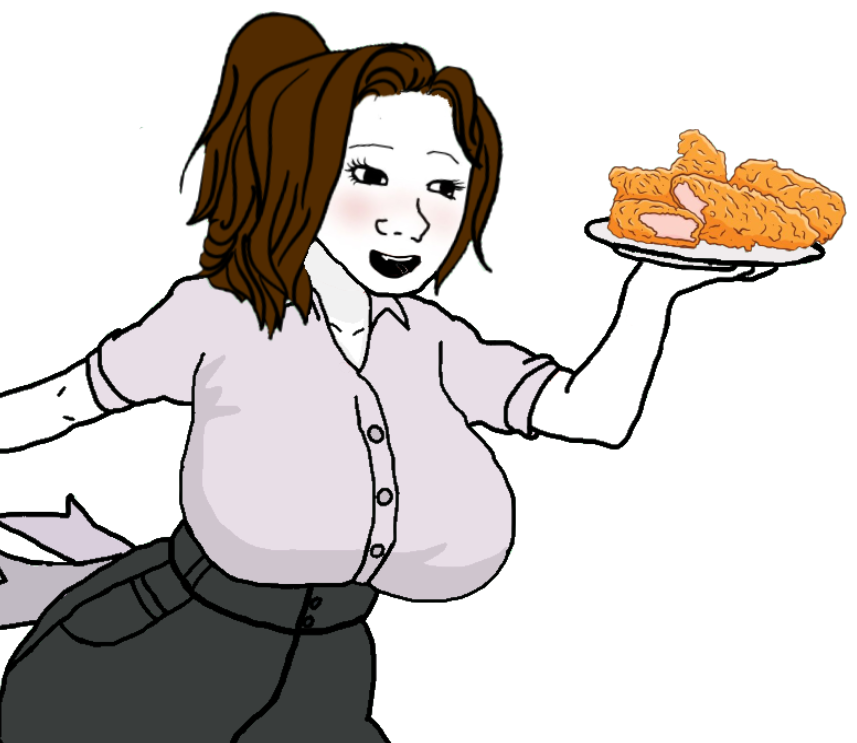
Label: 5_Trad_Wife